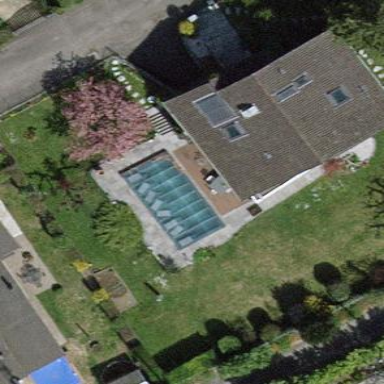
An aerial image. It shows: Swimming pool located in leisure land.